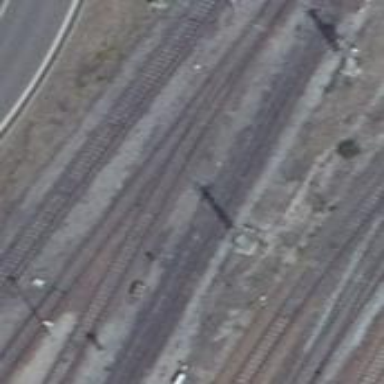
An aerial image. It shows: Railway yard with electrified contact lines.